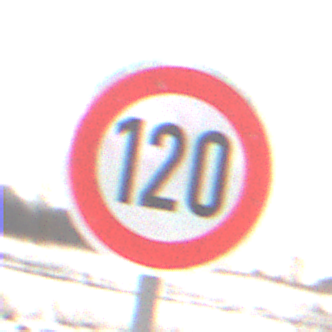
Verkehrszeichen: Geschwindigkeit120
Umgebung: Outdoor, Nature
Tageszeit: MorningAfternoon
Wetter: Overcast
Licht: Natural
Jahreszeit: Winter
Kontrast: LowContrast